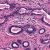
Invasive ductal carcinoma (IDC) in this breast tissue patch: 0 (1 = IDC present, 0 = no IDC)